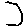
Label: hexagon